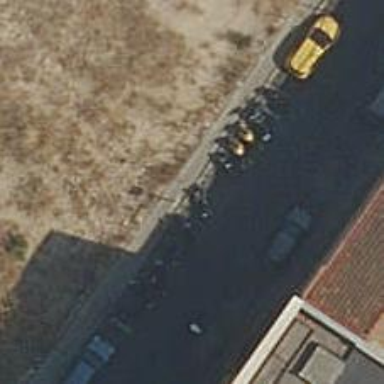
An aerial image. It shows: Motorcycle parking area.